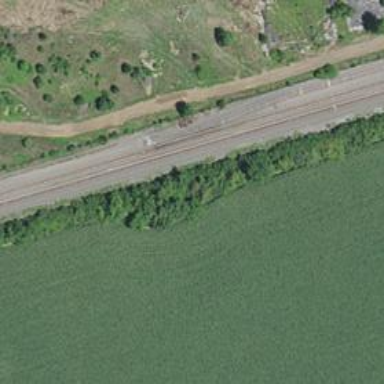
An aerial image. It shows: Railway service station.